Question: I want two rows in single cell.

This is the code I have written. I have used 'rowspan' to increase the cell width.
'''
<tr>
<th rowspan="2">Questions</th>
<th>sub1</th>
<th>sub2</th>
<th>sub3</th>
<th>sub4</th>
<th>sub5</th>
<th>sub6</th>
</tr>
'''
I have tried to add the staff but I did not get the way I want.
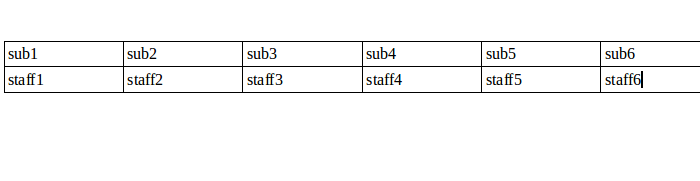
Answer: This way you can add two rows in a single cell using html
'''
<tr>
<th>
<table>
<tr>
<td>sub1</td>
<td>sub2</td>
</tr>
<tr>
<td>sub3</td>
<td>sub4</td>
</tr>
</table>
</th>
<th rowspan="2">Questions</th>
<th>sub1</th>
<th>sub2</th>
<th>sub3</th>
<th>sub4</th>
<th>sub5</th>
<th>sub6</th>
</tr>
'''